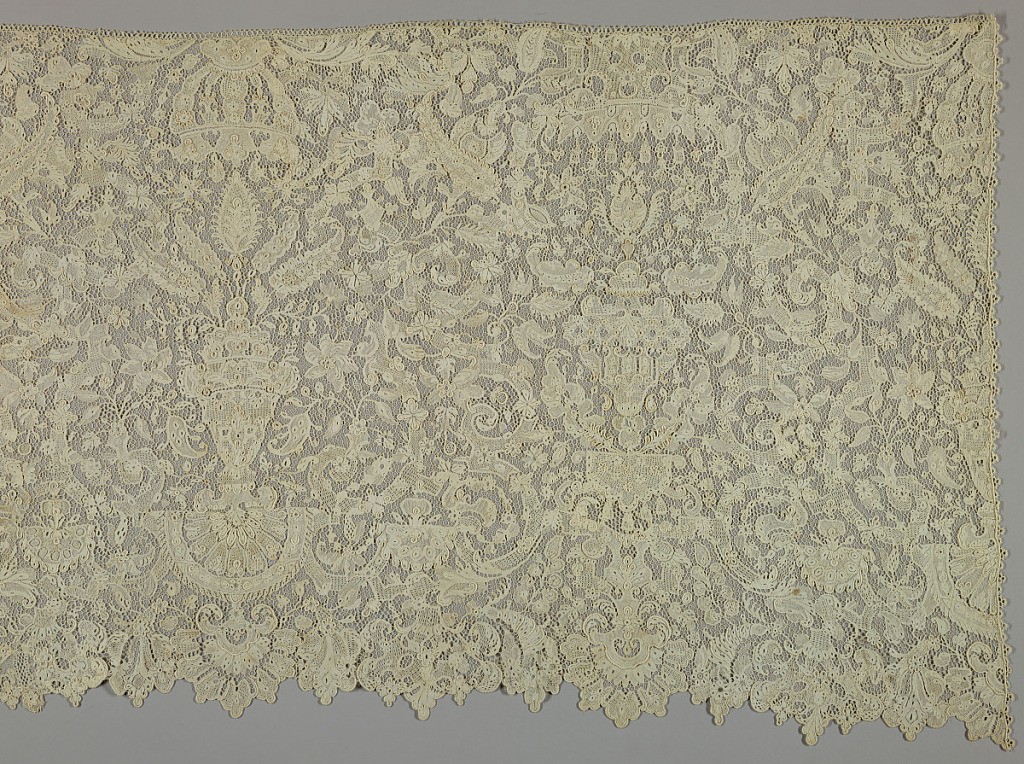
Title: Flounce
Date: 1720–30
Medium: linen Technique: needle lace
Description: Repeating design of two alternating vase-shapes under canopies with foliate and floral arabesques and scrollwork. Lower long side of shaped outline; upper long side and two short sides are straight and finished with picots.